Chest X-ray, AP view. Patient: 18 years old, sex M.
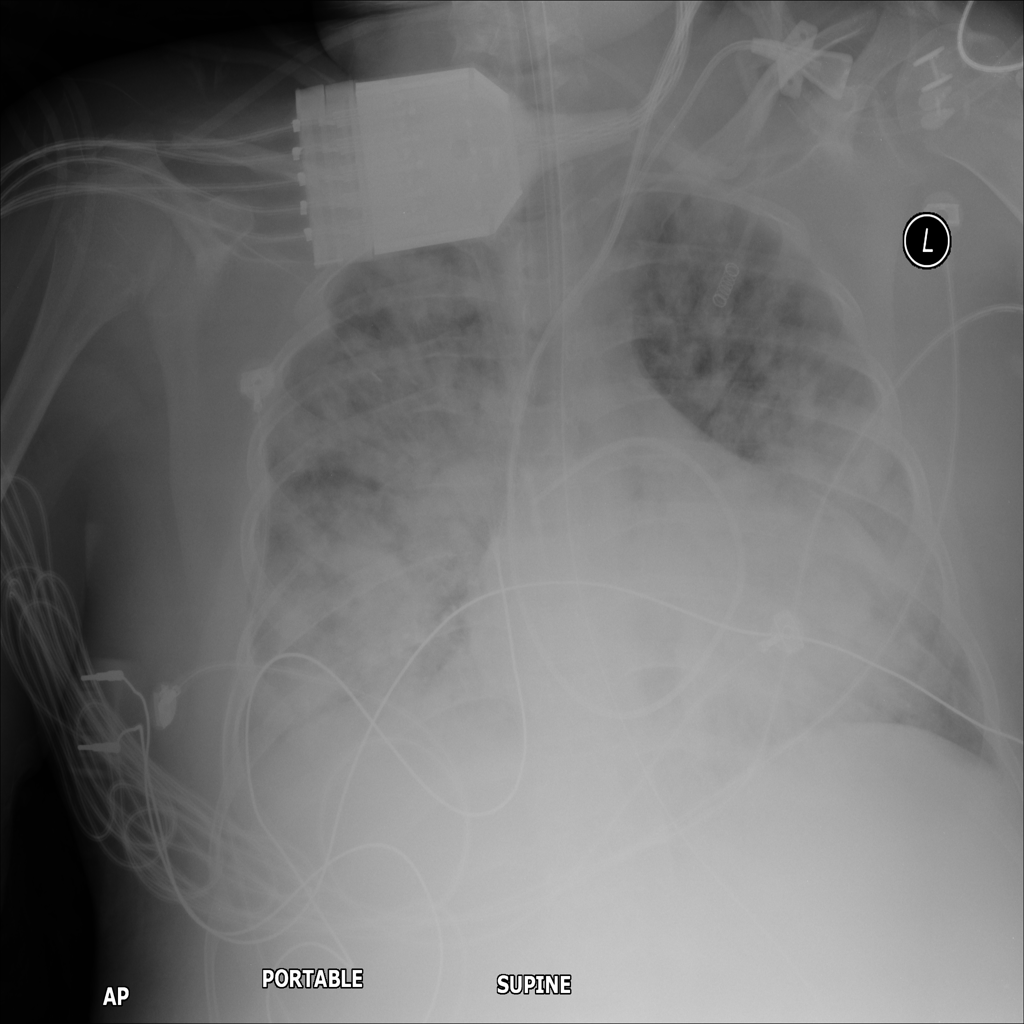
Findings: No Finding